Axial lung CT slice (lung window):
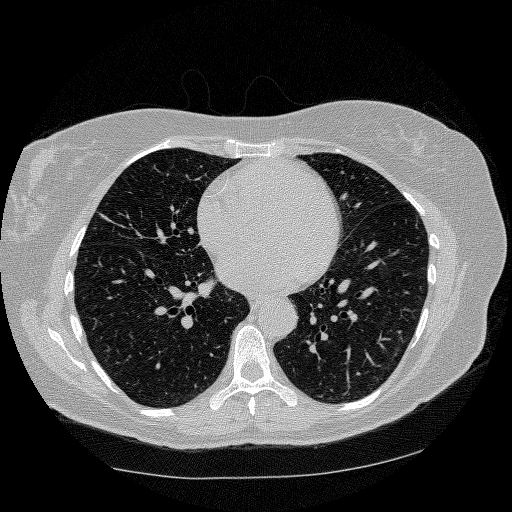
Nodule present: no